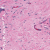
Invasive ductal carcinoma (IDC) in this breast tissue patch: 0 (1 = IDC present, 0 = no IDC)